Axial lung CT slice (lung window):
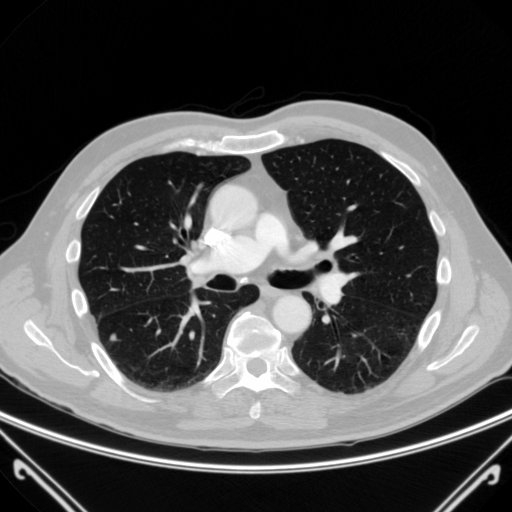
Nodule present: yes
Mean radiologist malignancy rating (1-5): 3